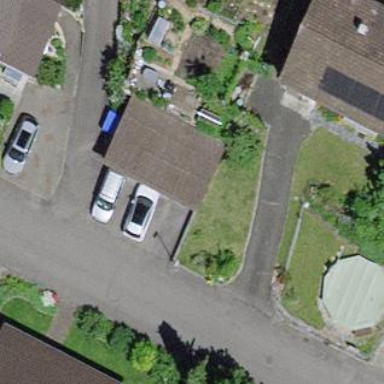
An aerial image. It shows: Group of garages.